Question: Apologies of my question seems like a covered topic but as seen in my screenshot here

I've got a div i.e. calendar_div which I seem to be struggling to enable fully appear to the right of the grey div which currently holds the vertical menu options.
I played around with the position property of the calendar_div but no luck. I've completely removed the position property.
My plan is to enable my calendar_header_div to collapse/expand the div below it i.e. calendar_body_div
Below is my HTML:
'''
<div class="vertical_menu_bar_div">
<div id="div_lhs_menu">
<div id="div_user_profile">
<img src="http://www.swim-mates.com/learning/swimmates/public/images/img_user.png"
height="64" width="64" align="left"/><span id="name_main">Hi USER</span>
</div>
<div id='vertical_menu'>
<ul>
<li><a href='#'><span>OPTION 1</span></a></li>
<li><a href='#'><span>OPTION 2</span></a></li>
<li><a href='#'><span>OPTION 3</span></a></li>
<li><a href='#'><span>OPTION 4</span></a></li>
</ul>
</div>
</div>
<div class="calendar_div">
<div class="calendar_header_div">
<p>HEADING DIV</p>
</div>
<div class="calendar_body_div">
<h1>BODY DIV</h1>
</div>
</div>
<div>
'''
Below is the relevant CSS:
'''
/* div - Vertical menu bar */
.vertical_menu_bar_div {
background: #FFFFFF;
font-family:'Trebuchet MS', Tahoma, Sans-serif;
margin: 0;
height: 100%;
background: #FFCC00; /* JUST CONFIRM WIDTH != 100% */
clear: both;
}
/* Div - contains the LHS vertical menu */
#div_lhs_menu {
padding: 15px 15px 15px 15px;
background: #F8F8F3;
display: inline-block;
float: left;
}
/* Div user profile div */
#div_user_profile {
clear: both;
display: block;
float: left;
background: #F8F8F3;
padding-bottom: 20px;
}
/* */
#name_main {
padding: 20px 20px 20px 20px;
line-height: 50px;
background: #F8F8F3;
}
/* LHS menu basics */
#vertical_menu {
background: #08445A;
list-style: none;
margin: 0;
padding: 0;
width: 200px;
font-size: 15px;
font-family:'Trebuchet MS', Tahoma, Sans-serif;
clear: both;
}
/* Nested ULs in LHS menu */
#vertical_menu ul {
margin: 0;
padding: 0;
list-style: none;
}
/* Nested LIs in LHS menu */
#vertical_menu li {
margin: 0;
padding: 0;
list-style: none;
}
/* Nested a elements in LHS menu */
#vertical_menu a {
background: #333;
border-bottom: 1px solid #393939;
color: #FFFFFF;
display: block;
margin: 0;
padding: 8px 12px;
text-decoration: none;
font-weight: normal;
}
/* Hovering WRT nested a elements in LHS menu */
#vertical_menu a:hover {
background: #08445A;
color: #FFFFFF;
padding-bottom: 8px;
}
.calendar_div {
width: auto;
padding: 15px 15px 15px 15px;
background: #FF0000;
}
.calendar_header_div {
min-height: 16.42857143px;
padding: 15px;
border-bottom: 1px solid #e5e5e5;
background: #E6B1D6;
}
.calendar_body_div {
padding: 15px;
background: #79EB99;
}
'''
Thanks.
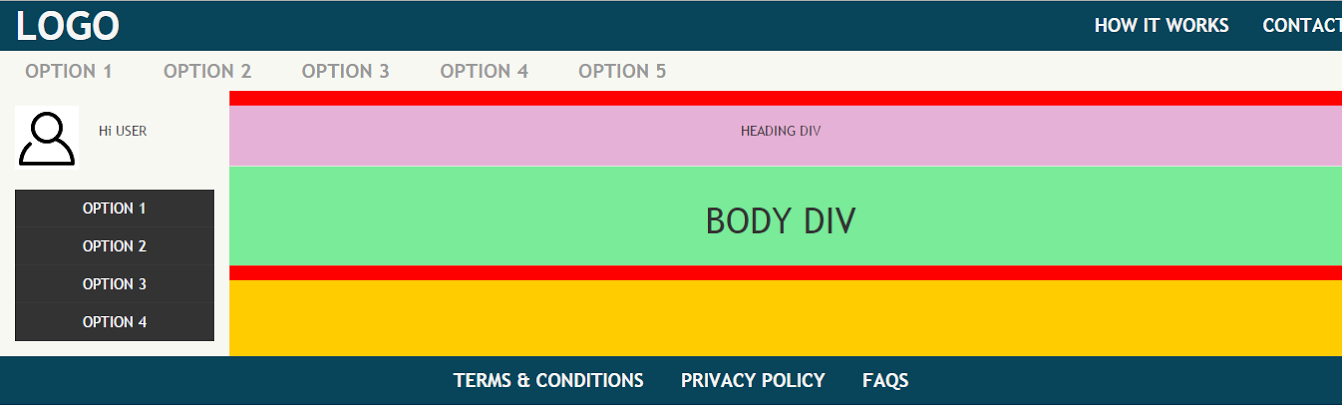
Answer: Here this will shed some insight on what you are trying to do. You need to use style="clear: both;" to fix your div alignment.
'''
<style>
/* div - Vertical menu bar */
.vertical_menu_bar_div {
background: #FFFFFF;
font-family:'Trebuchet MS', Tahoma, Sans-serif;
margin: 0;
height: 100%;
background: #FFCC00; /* JUST CONFIRM WIDTH != 100% */
clear: both;
}
/* Div - contains the LHS vertical menu */
#div_lhs_menu {
padding: 15px 15px 15px 15px;
background: #F8F8F3;
display: inline-block;
float: left;
}
/* Div user profile div */
#div_user_profile {
clear: both;
display: block;
float: left;
background: #F8F8F3;
padding-bottom: 20px;
}
/* */
#name_main {
padding: 20px 20px 20px 20px;
line-height: 50px;
background: #F8F8F3;
}
/* LHS menu basics */
#vertical_menu {
background: #08445A;
list-style: none;
margin: 0;
padding: 0;
width: 200px;
font-size: 15px;
font-family:'Trebuchet MS', Tahoma, Sans-serif;
clear: both;
}
/* Nested ULs in LHS menu */
#vertical_menu ul {
margin: 0;
padding: 0;
list-style: none;
}
/* Nested LIs in LHS menu */
#vertical_menu li {
margin: 0;
padding: 0;
list-style: none;
}
/* Nested a elements in LHS menu */
#vertical_menu a {
background: #333;
border-bottom: 1px solid #393939;
color: #FFFFFF;
display: block;
margin: 0;
padding: 8px 12px;
text-decoration: none;
font-weight: normal;
}
/* Hovering WRT nested a elements in LHS menu */
#vertical_menu a:hover {
background: #08445A;
color: #FFFFFF;
padding-bottom: 8px;
}
.calendar_div {
width: auto;
padding: 15px 15px 15px 15px;
background: #FF0000;
}
.calendar_header_div {
min-height: 16.42857143px;
padding: 15px;
border-bottom: 1px solid #e5e5e5;
background: #E6B1D6;
}
.calendar_body_div {
padding: 15px;
background: #79EB99;
}
a{
color: red;
}
</style>
<div class="horizontal_menu" style="width:100%; text-align: right; background: blue; padding: 5px;">
<a href='#'><span>OPTION 1</span></a><a href='#'><span>OPTION 2</span></a><a href='#'><span>OPTION 3</span></a><a href='#'><span>OPTION 4</span></a>
</div>
<div class="horizontal_menu" style="width:100%; text-align: left; color: gray; text-decoration: none;">
<a href='#'><span>OPTION 1</span></a><a href='#'><span>OPTION 2</span></a><a href='#'><span>OPTION 3</span></a><a href='#'><span>OPTION 4</span></a>
</div>
<div style="clear:both"></div>
<div style="width:20%; float: left;">
<div id="div_lhs_menu">
<div id="div_user_profile">
<img src="http://www.swim-mates.com/learning/swimmates/public/images/img_user.png"
height="64" width="64" align="left"/><span id="name_main">Hi USER</span>
</div>
<div id='vertical_menu'>
<ul>
<li><a href='#'><span>OPTION 1</span></a></li>
<li><a href='#'><span>OPTION 2</span></a></li>
<li><a href='#'><span>OPTION 3</span></a></li>
<li><a href='#'><span>OPTION 4</span></a></li>
</ul>
</div>
</div>
</div>
<div style="width:80%; float: left; background: yellow; height: 200px;">
<div style="width:100%">
test
</div>
</div>
<div style="width:80%; float: left; background: green; height: 200px;">
<div style="width:100%">
test2
</div>
</div>
<div style="clear:both"></div>
<footer style="text-align: center; background: blue; padding: 7px; color: white;">
TERMS & CONDITIONS
</footer>
'''